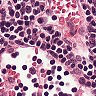
Metastatic tissue present: no